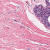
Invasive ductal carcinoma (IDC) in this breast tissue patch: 0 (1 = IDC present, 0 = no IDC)